Question: I'm using an em-based margin for homogeneous (in terms of markup, class, id, etc.) items in a menu. As far as I can tell, the margins for each of these items should be rendered identically. However, some are being rendered as 1px, and some as 2px. There may be some pattern to this (e.g. every second item is rendered as 2px), but not that I can discern.
I've observed this behavior in both Firefox and Chrome, on Linux and OS X.
I'm guessing this is due to the calculated value of each these margins being a decimal number (1.6px according to chrome devtools), but why isn't the same decimal number being rendered consistently?
There's a codepen example below, and I'm also including an enlargement of a screenshot demonstrating the issue.
<URL>

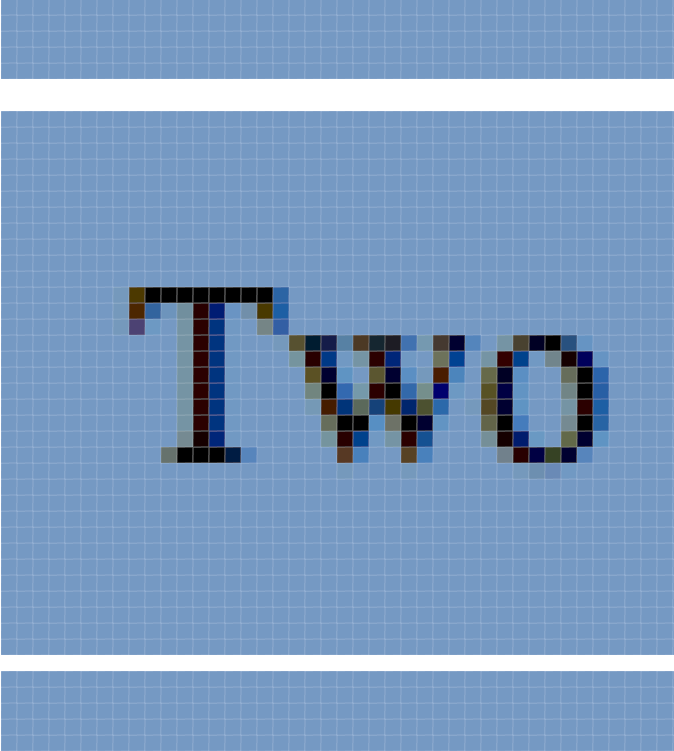
Answer: I'm just speculating, this is just a guess, but what if it does round it to the nearest whole pixel (1.6 => 2), but then accounts for that rounding in the next padding. Since the padding was 0.4 pixels too much last time, it'll be 1.6 - 0.4 = 1.2 pixels next time, which rounds to 1 pixel.
The next one will be 1.6 + 0.2, which is 1.8, and rounds to 2. Next will be 1.6-0.2 = 1.4, rounded down to 1. Next will be 1.6 + 0.4 = 2, and from that the pattern repeats itself again.
This would mean the paddings are 2px, 1px, 2px, 1px, 2px (repeat) 2px, 1px, 2px, 1px, 2px, which seems to me be the same paddings that you actually have.